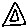
Label: triangle